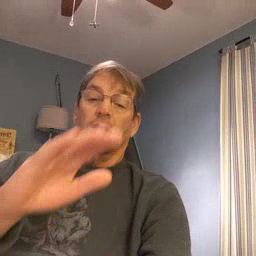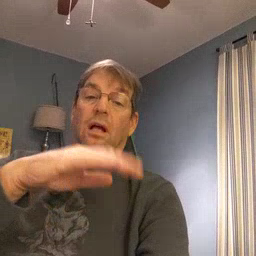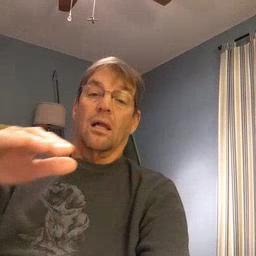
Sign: child